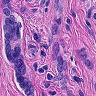
Metastatic tissue present: yes